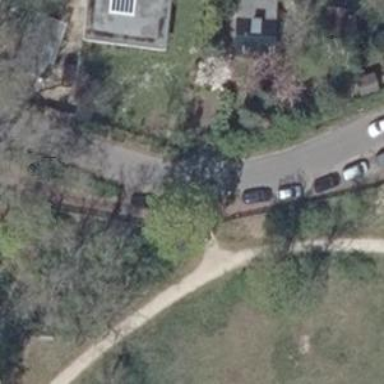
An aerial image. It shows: Gravel footway.